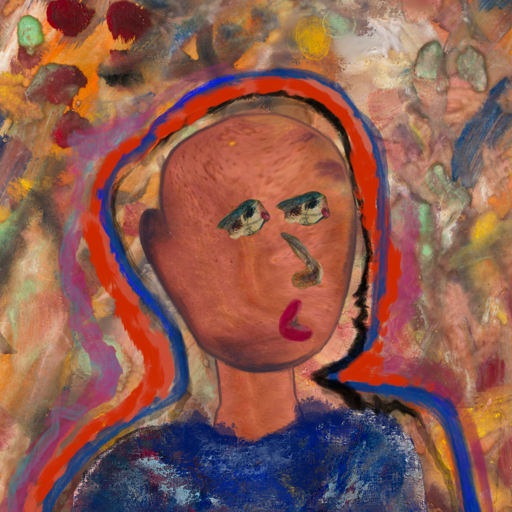
Background: Mother_And_Son_Mother, Head And Neck Side: Mother_And_Son_Mother, Face Side: Pipe, Bust: Irani, Hair Side: Experience, Head Accessory: Blank, Second Necklace: Blank, Necklace: Blank, Baby: Blank